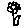
Label: flower